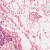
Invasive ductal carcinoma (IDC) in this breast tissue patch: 0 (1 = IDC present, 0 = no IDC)